Question: I have an Excel file that looks like this:

I would like to plot all 3 individuals' weight on Jan 1, 2020 on a bar chart to compare visually in Python using Matplotlib. How can I do this?
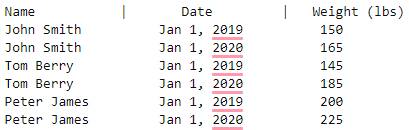
Answer: '''
import pandas as pd
import matplotlib.pyplot as plt
df = pd.read_csv('C:\Desktop\file.csv', index_col = 'Date',
parse_dates = True) #importing data to python and making date column as
index
df['year'] = df.index.year #extracting year from index
data_20 = df[df['year'] == 2020] # Filtering out 2020 date
ax = data_20.plot(kind='bar',x='Name',y='Weight') #Plotting by name for 2020
'''
To plot only for 2 people:
'''
ax = data_20[data_20['Name'] != 'John Smith']
.plot(kind='bar',x='Name',y='Weight') #Plotting by name for 2020
ax.set_ylabel('Weights in lbs') #Labeling y-axis
ax.set_xlabel('Names') #Labeling x-axis
ax.set_title('Weights for 2020') # Adding the title
'''
To make it pretty just add labels:
'''
ax.set_ylabel('Weights in lbs') #Labeling y-axis
ax.set_xlabel('Names') #Labeling x-axis
ax.set_title('Weights for 2020'); # Adding the title
'''